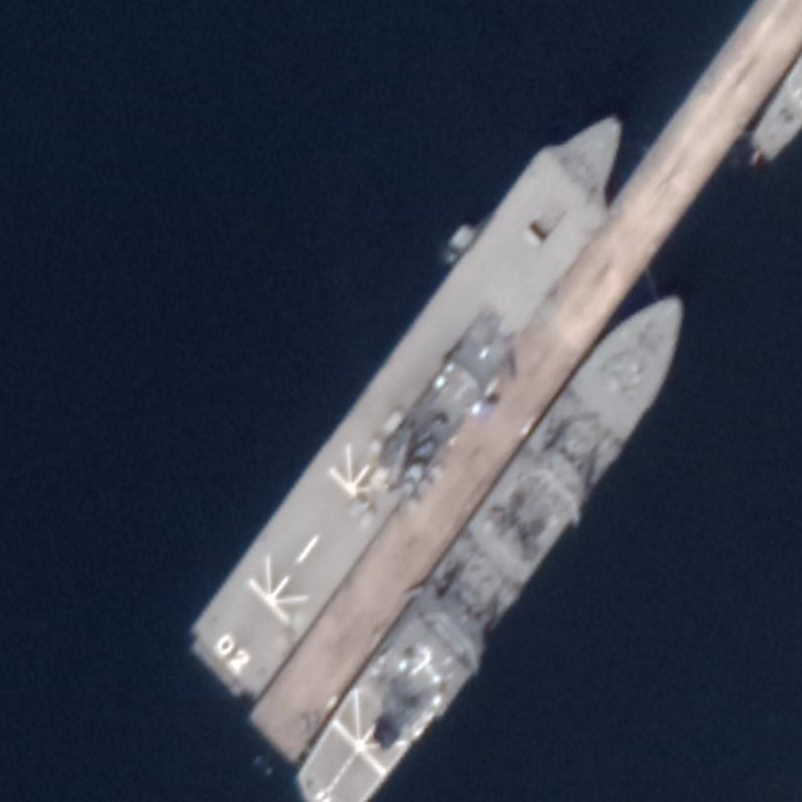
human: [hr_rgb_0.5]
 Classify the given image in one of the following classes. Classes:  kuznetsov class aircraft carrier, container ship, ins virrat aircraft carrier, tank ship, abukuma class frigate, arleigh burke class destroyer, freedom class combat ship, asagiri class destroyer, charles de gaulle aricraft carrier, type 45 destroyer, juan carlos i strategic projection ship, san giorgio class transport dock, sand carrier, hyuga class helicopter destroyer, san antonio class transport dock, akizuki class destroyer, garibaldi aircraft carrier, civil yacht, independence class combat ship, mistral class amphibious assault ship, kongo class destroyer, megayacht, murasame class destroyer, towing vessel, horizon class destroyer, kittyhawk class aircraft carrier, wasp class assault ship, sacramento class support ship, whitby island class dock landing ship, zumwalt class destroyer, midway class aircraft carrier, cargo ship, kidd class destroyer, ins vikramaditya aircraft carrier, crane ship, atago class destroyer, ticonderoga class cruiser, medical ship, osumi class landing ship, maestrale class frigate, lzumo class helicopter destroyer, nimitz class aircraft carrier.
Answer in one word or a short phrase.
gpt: Osumi class landing ship